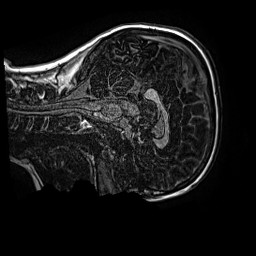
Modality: MP2RAGE
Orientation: sagittal
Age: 13
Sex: male
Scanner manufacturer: siemens
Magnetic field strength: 3 T
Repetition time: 4 s
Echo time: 0.00299 s